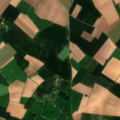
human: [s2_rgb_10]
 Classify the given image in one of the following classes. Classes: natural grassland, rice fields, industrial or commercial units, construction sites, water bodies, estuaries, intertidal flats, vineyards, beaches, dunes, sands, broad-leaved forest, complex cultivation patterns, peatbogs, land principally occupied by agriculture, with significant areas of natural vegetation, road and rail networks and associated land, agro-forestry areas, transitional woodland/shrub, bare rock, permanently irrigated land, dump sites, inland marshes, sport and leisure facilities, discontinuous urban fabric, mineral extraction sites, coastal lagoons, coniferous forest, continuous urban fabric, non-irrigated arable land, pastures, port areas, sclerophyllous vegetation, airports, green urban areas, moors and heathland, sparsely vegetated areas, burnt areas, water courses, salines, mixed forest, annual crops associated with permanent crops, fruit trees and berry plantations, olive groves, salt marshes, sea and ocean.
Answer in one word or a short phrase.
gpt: non-irrigated arable land, pastures, complex cultivation patterns